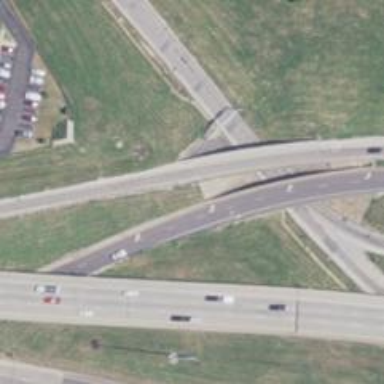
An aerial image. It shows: Primary_link highway crossing bridge.